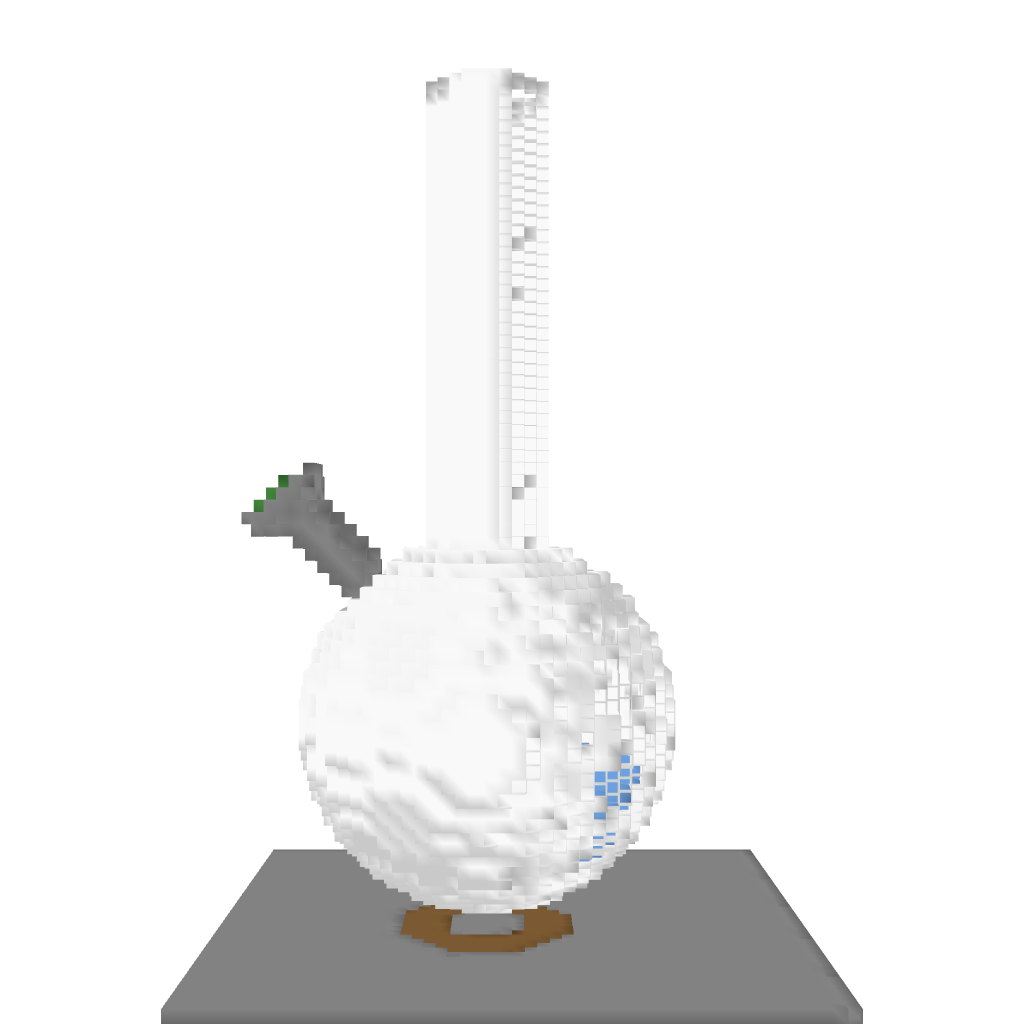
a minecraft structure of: Sly's bong bad low quality